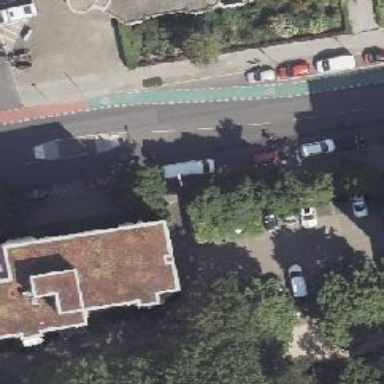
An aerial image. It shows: Urban tree with broadleaved deciduous leaves.